Question: What is this control? Or is it something that has been custom made? I see it in the Twitter and several other applications. I'm referring to the two triangles, and if you've ever used them, they refresh the view below them, usually going through a list of content items.
(I'm not referring to the navigation controller with a back button)

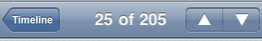
Answer: Its right there in Apple's NavBar sample code. You have the entire source code for the project. Search for NavBar within the Documentation and API reference item under the Help menu of Xcode 4.